Interaction volume radius: 5 \u00c5
Interaction volume height: 15 \u00c5
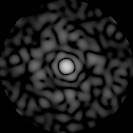
Disorder parameter: 0.8509